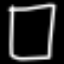
Label: square